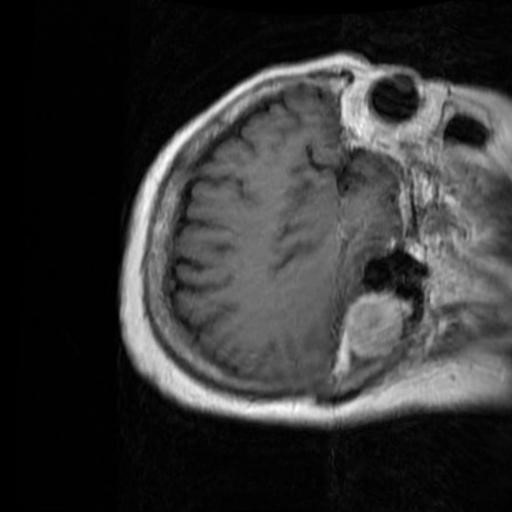
Label: brain_menin